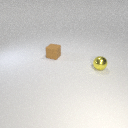
small brown rubber cube behind small yellow metal sphere